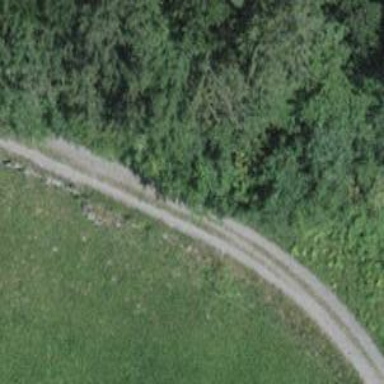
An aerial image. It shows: Gravel track of grade3 type.